Field crop: tomato
Growth stage: 1
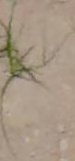
Species: cyperus